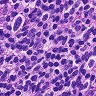
Metastatic tissue present: no